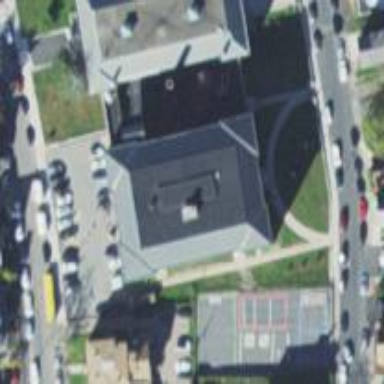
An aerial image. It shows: School building.